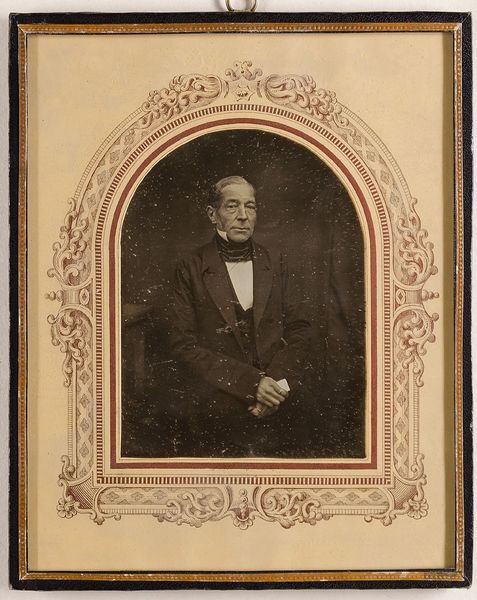
Titel: Heinrich Matthias Hansen (1795-1870)
Künstler: Adolph Meyer
Standort: Hamburg
Institution: Museum für Kunst und Gewerbe Hamburg
Schlagwörter: mann, portrait, figur, foto, fotografie, photographie, photo, lichtbild, daguerreotypie, bildwerke, angewandte und bildende kunst, hessische systematik, porträt, porträtfotografie, porträtphotographie, hüftbild